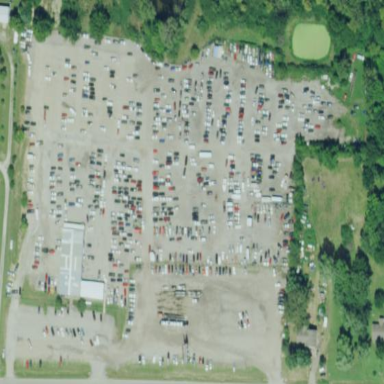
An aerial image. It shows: Scrap yard situated in industrial area.